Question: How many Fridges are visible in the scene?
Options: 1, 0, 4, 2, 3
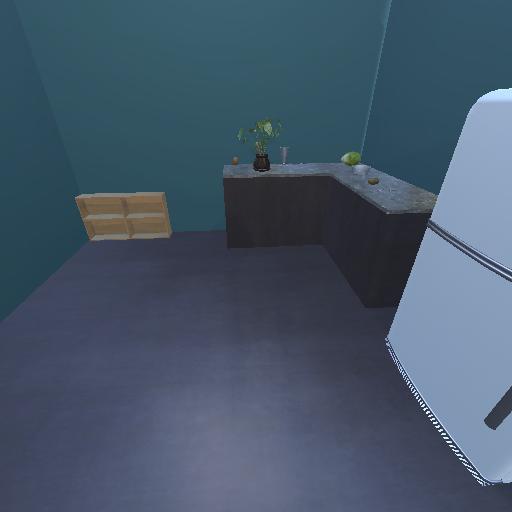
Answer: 1